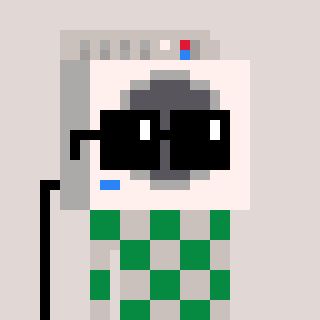
a pixel art character with square black sunglasses, a washing machine-shaped head and a foggrey-colored body on a warm background